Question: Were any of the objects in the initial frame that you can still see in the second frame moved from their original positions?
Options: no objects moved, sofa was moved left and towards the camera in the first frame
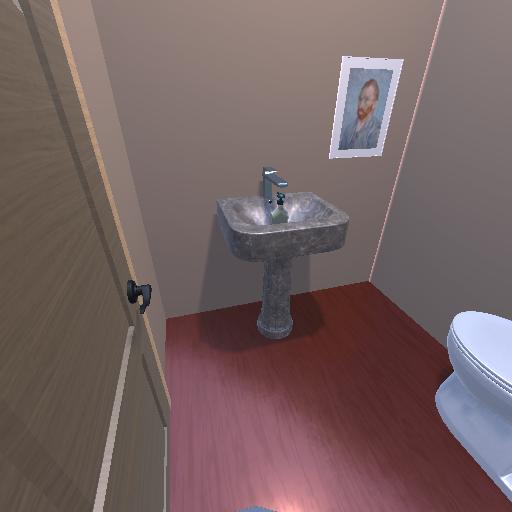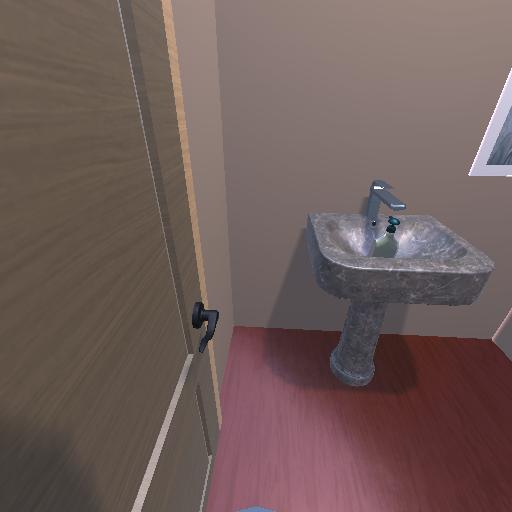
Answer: no objects moved